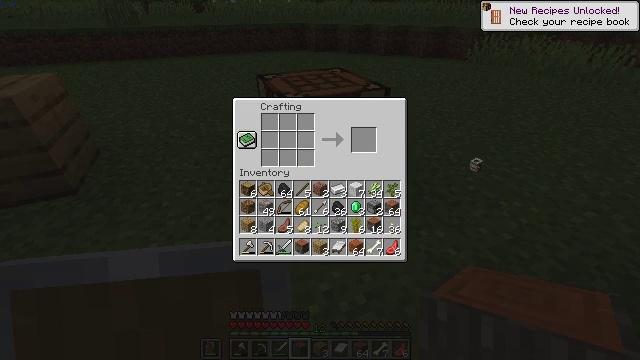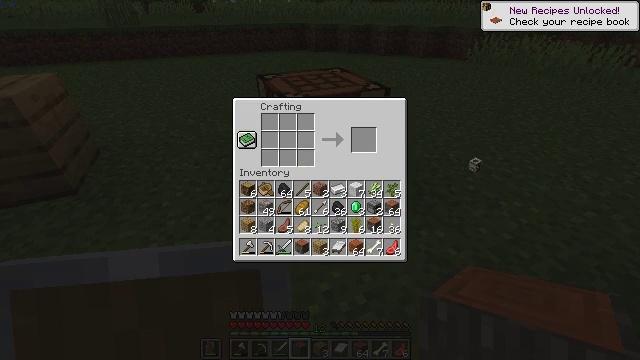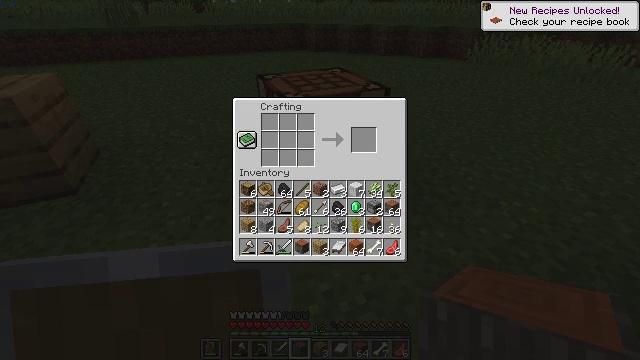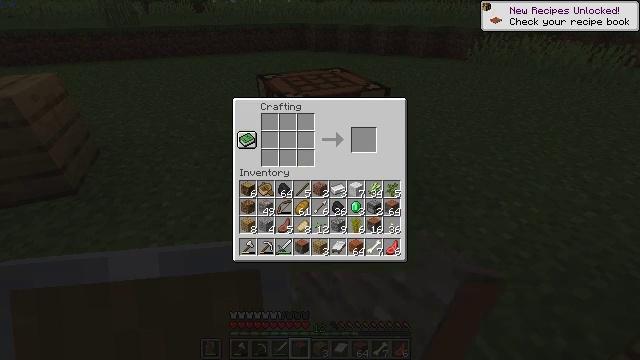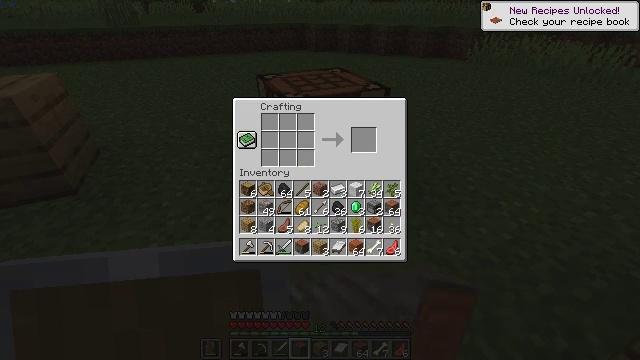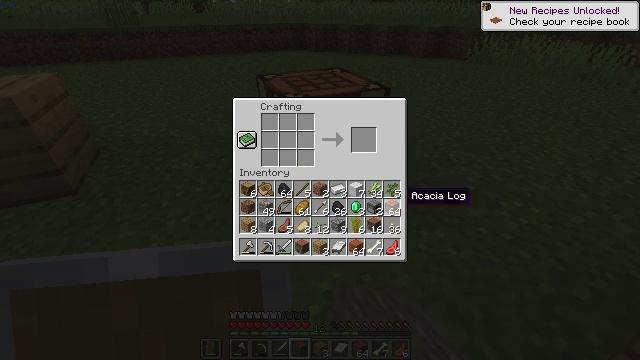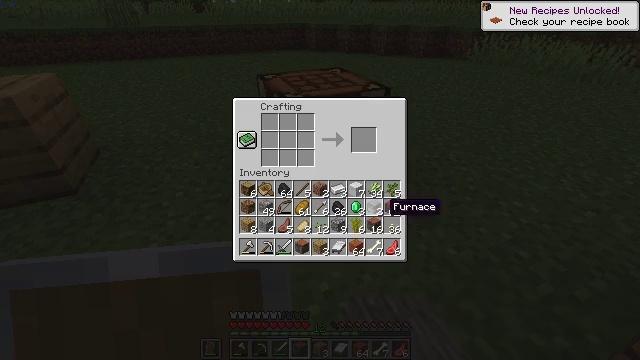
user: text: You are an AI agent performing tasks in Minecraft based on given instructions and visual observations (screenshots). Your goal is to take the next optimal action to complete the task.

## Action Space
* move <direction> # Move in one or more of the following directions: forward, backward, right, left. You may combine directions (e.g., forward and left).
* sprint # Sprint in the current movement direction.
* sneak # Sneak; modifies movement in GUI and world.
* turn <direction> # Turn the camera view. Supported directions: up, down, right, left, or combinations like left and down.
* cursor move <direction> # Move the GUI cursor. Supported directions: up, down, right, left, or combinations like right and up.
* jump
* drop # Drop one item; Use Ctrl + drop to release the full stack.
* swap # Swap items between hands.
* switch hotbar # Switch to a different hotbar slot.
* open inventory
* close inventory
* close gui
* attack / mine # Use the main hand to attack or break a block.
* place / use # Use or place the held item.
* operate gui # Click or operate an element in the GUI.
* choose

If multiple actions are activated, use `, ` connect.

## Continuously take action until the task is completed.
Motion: motion action
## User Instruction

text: Remove a smoker from the inventory.
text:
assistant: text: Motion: operate gui
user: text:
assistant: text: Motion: cursor move left and down
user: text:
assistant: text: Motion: cursor move left and down
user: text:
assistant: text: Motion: cursor move left and down
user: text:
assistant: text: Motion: cursor move left and down
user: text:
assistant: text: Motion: cursor move left and down
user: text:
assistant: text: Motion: no_op